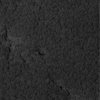
Label: not_dusty